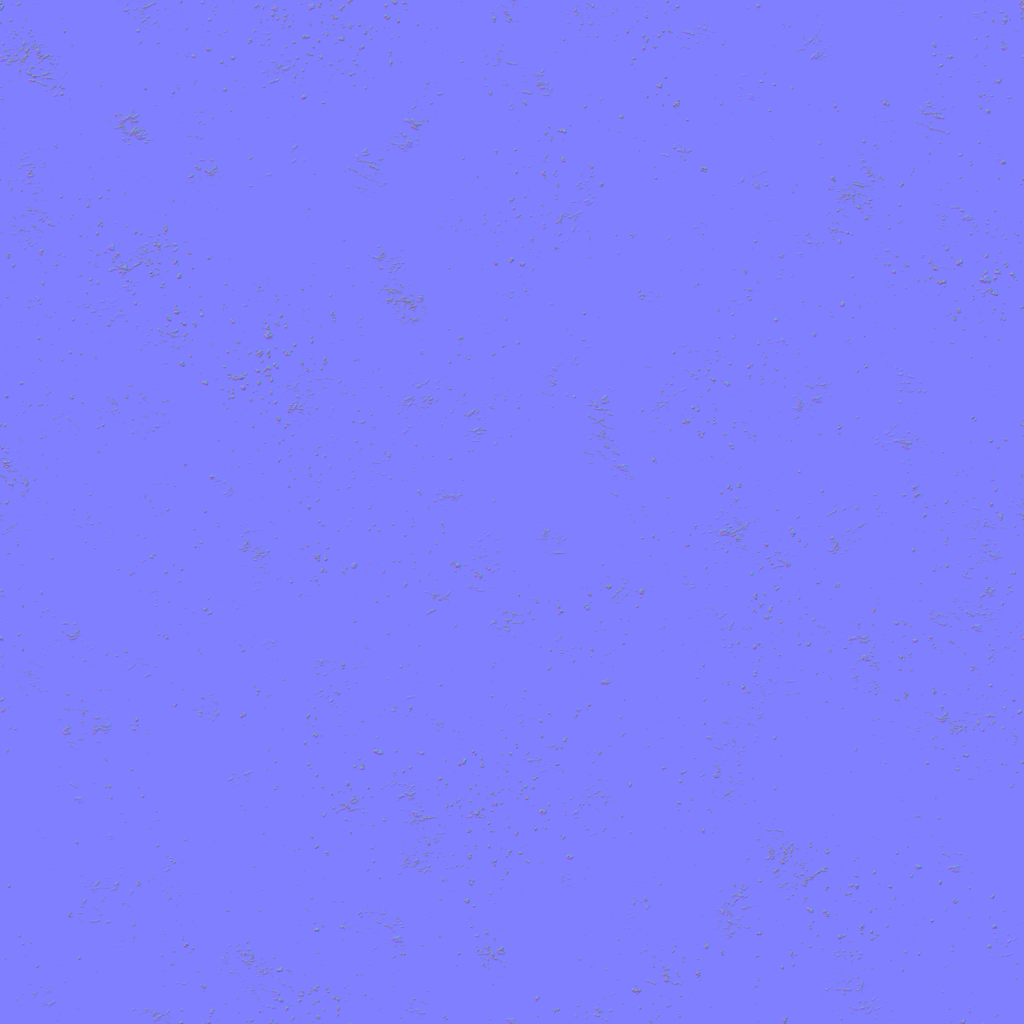
Texture map type: NormalDX